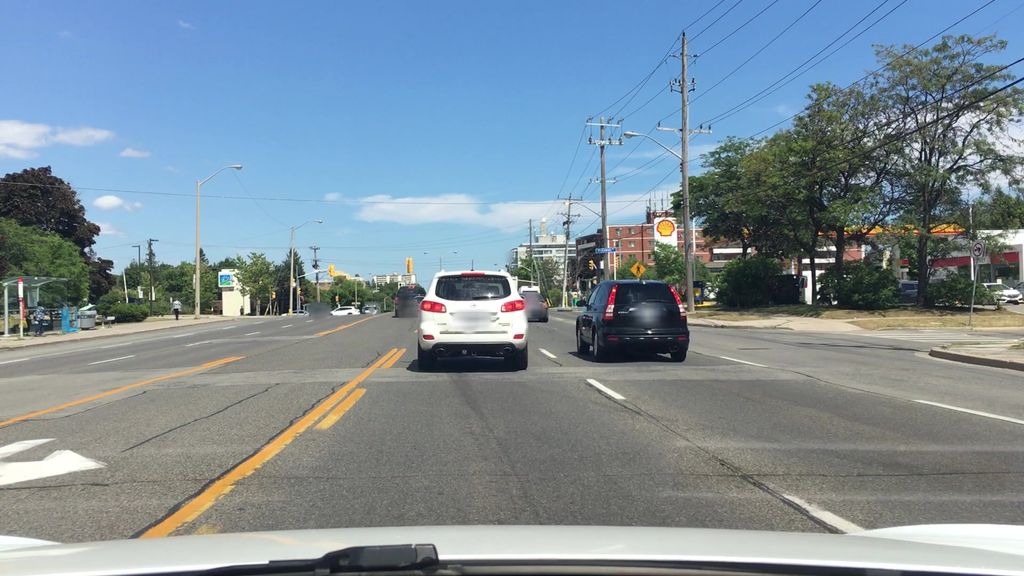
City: toronto